Question: The figure describes the ball exchange problem. The white ball can exchange positions with the adjacent colored balls in the 4-neighborhood. The target state is that all balls are arranged in the order of red, blue, green, and yellow from the upper left corner in the order of rows first and columns. How many exchanges are needed?
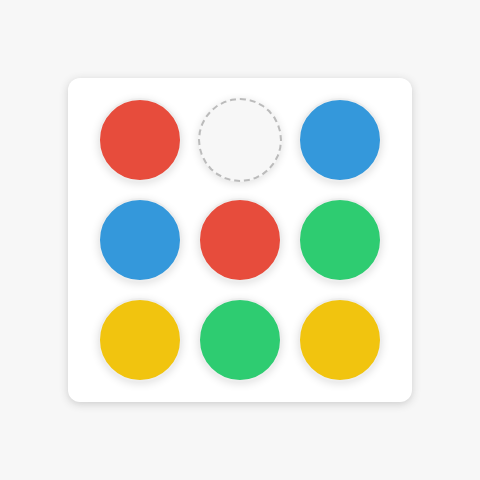
Answer: 3